Field crop: tomato
Growth stage: 2
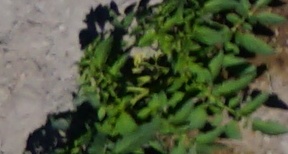
Species: tomato